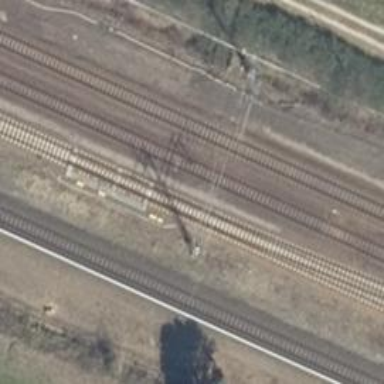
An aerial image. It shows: Railway milestone with catenary mast.